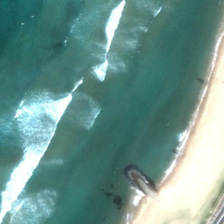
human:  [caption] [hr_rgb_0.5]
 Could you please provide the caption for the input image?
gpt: white waves are in a piece of blue ocean next to yellow beach .

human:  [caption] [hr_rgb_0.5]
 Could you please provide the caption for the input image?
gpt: white waves are in a piece of blue ocean next to yellow beach .

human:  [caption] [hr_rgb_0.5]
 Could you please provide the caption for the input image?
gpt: white waves are in a piece of blue ocean next to yellow beach .

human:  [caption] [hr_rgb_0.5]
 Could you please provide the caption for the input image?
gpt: white waves are in a piece of blue ocean next to yellow beach .

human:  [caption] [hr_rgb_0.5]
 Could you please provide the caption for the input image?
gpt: white waves are in a piece of blue ocean next to yellow beach .